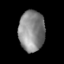
Tissue: lung
Cell type: Endothelial cells
Senescence score: 0.5518
Nuclear area (px): 1031
Mean DAPI intensity: 136.919